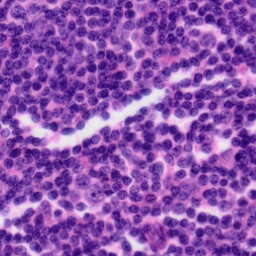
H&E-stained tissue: Tonsil